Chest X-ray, AP view. Patient: 20 years old, sex F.
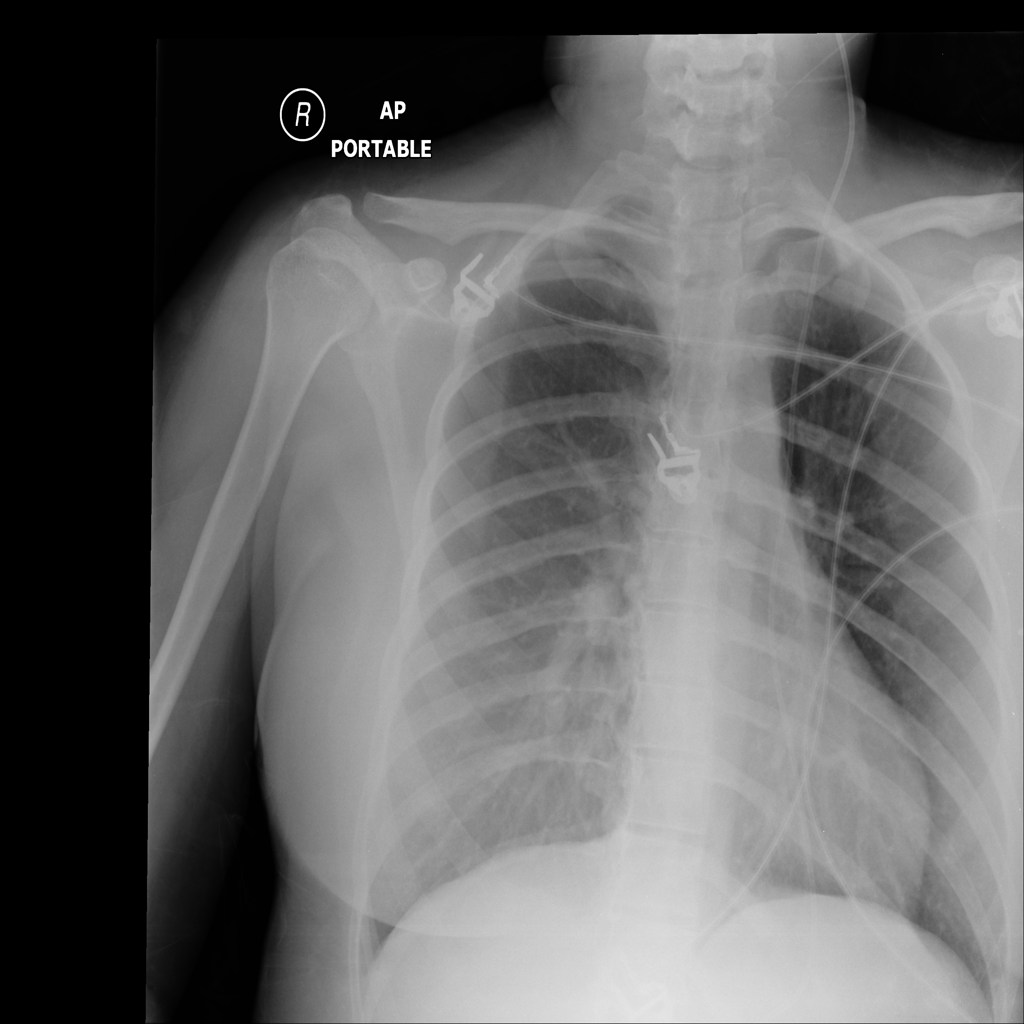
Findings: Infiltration